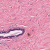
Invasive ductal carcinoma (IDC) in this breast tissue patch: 0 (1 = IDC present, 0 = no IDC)